Question: Just installed Visual Studio 2013 (it seems there was no choice - tried to download vs 2012 from Microsoft but they automatically redirect me to 2013...).
I noticed that all those things that used to be colored in turquoise - like classes, types, attributes - are now plain black! I mean all those things that trigger the little blue "smart tag" thingie that when you press ctrl+dot you get a little option to add the appropriate "using" statement.
I've looked through and through in the tools > options > fonts and colors. In vs 2012, under "display items", there were entries such as "user types - XXXXX" which were colored turquoise. But in 2013 they're gone too! :-(
Productivity power tools is not installed...
Anyone?
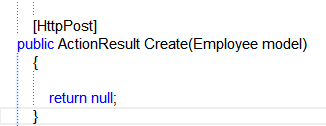
Answer: I had the same issue in VS2013, fixed that with devenv.exe /setup
See
<URL>